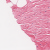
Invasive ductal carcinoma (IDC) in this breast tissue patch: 0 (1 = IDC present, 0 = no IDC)